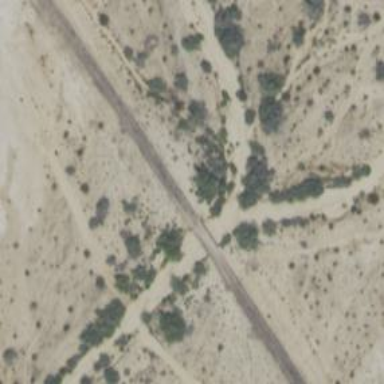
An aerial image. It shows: Abandoned railway bridge.